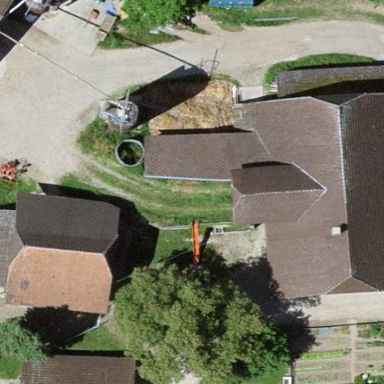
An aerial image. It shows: Farm building.